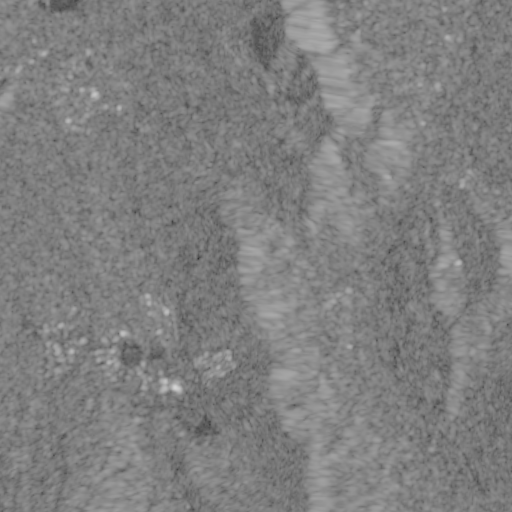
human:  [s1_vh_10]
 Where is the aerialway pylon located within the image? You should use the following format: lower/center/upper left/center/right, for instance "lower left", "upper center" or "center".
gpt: The aerialway pylon is located in the lower left of the image.
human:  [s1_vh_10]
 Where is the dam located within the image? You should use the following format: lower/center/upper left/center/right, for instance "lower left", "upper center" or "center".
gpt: The dam is located in the lower center of the image.
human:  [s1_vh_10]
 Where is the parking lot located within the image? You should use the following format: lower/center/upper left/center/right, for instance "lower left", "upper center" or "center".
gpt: The parking lot is located in the lower left of the image.
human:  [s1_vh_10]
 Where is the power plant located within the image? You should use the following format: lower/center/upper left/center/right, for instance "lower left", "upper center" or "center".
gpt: There is no power plant in the image.

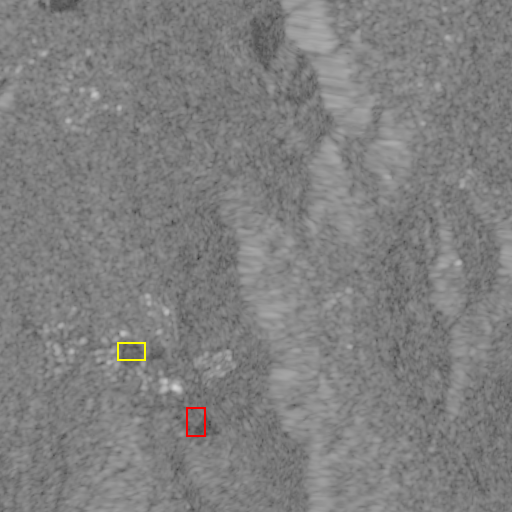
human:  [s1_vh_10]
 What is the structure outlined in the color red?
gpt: The structure outlined in red is a dam.
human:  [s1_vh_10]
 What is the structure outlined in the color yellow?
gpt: The structure outlined in yellow is a parking lot.
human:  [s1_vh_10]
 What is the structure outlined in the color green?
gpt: There is no green outline.